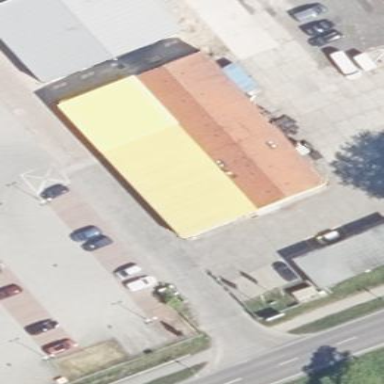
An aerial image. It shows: Commercial building housing tire shop.